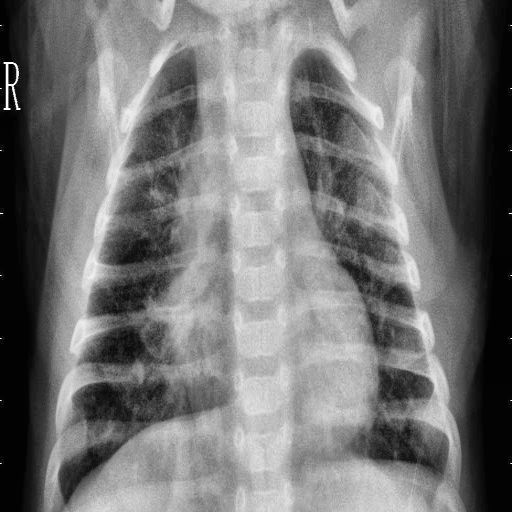
Finding: PNEUMONIA